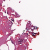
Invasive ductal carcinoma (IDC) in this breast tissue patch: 0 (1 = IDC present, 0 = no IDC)